Question: I have am using CSS to sytle part of my text font to bold. But I don't want the whole line to be bold. Just part of the text. How can I achieve this? Here is my code:
HTML
'''
<div>
<div id="titleLabels">Revision:</div> 1.0 draft A
</div>
'''
CSS
'''
#titleLabels
{
font-weight: bold;
}
'''
The output of this is this:

This is not what I want. I want the "1.0 draft A bit to be inline with the bit that says Revision".
How can I go about doing this?
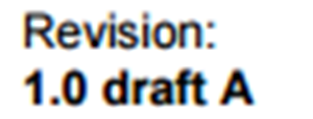
Answer: Just add 'display:inline' to '#titleLabels':
'''
#titleLabels {
font-weight: bold;
display:inline;
}
'''
'''
<div>
<div id="titleLabels">Revision:</div>1.0 draft A
</div>
'''
Divs by default are block level elements and will take up the full width of their parent element unless you alter that.
A more logical solution would be to not use divs on the revision text and instead use either '<strong>', '<b>' or a '<span>' with the font-weight styled.
'''
#titleLabels {
font-weight: bold;
}
'''
'''
<div>
<b>Revision:</b>1.0 draft A
</div>
<div>
<strong>Revision:</strong>1.0 draft A
</div>
<div>
<span id="titleLabels">Revision:</span>1.0 draft A
</div>
'''